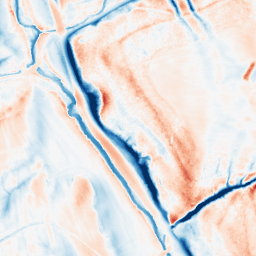
Category: classical
Decomposition family: gaussian_anisotropic
Decomposition parameters: sigma_x: 10
sigma_y: 2
Upsampling method: bspline
Upsampling parameters: scale: 2
Upsampling scale: 2